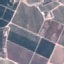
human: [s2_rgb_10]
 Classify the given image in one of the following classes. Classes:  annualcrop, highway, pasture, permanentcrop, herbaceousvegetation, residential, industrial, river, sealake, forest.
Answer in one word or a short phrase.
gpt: PermanentCrop